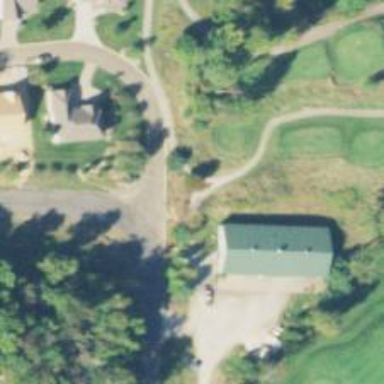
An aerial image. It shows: Service road used as golf cart path.